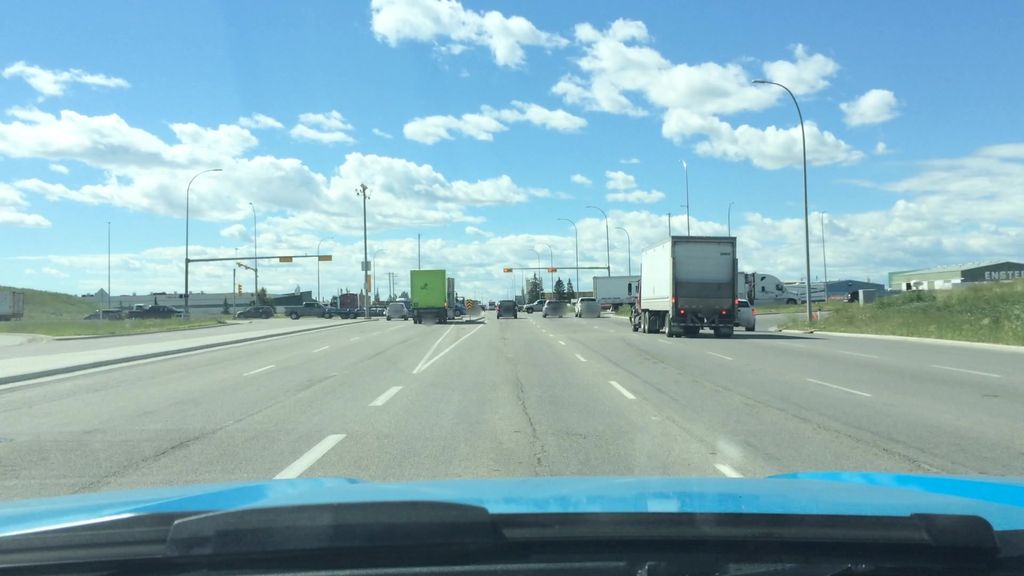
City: calgary